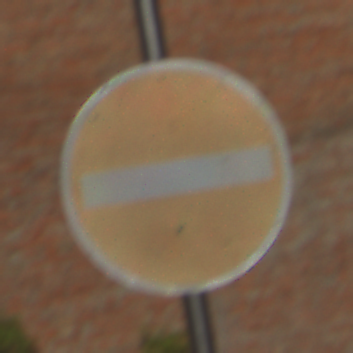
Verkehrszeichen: VerbotDerEinfahrt
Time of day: MorningAfternoon
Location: Outdoor (Suburban)
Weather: PartlyCloudy
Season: NotSpecified
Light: Natural